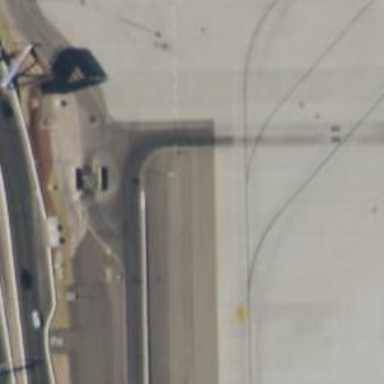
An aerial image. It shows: Image of taxiway at airport.